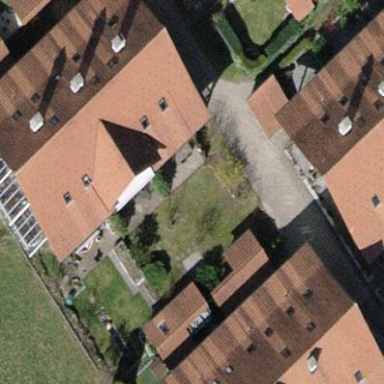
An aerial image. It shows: Building with gabled roof. The roof is oriented across the structure and has dark salmon color.